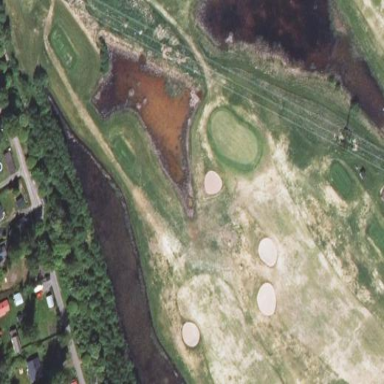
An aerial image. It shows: Water hazard in golf course. The hazard is natural water feature.